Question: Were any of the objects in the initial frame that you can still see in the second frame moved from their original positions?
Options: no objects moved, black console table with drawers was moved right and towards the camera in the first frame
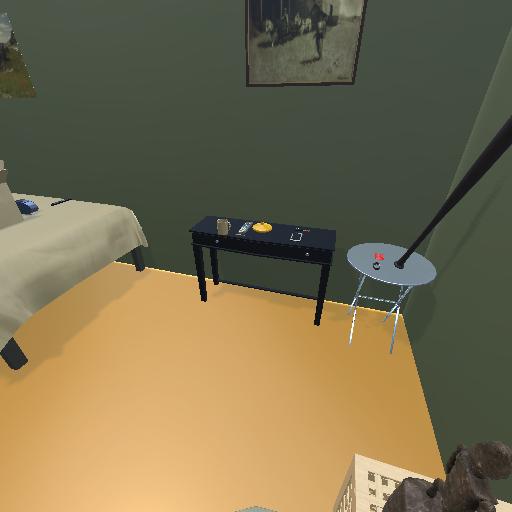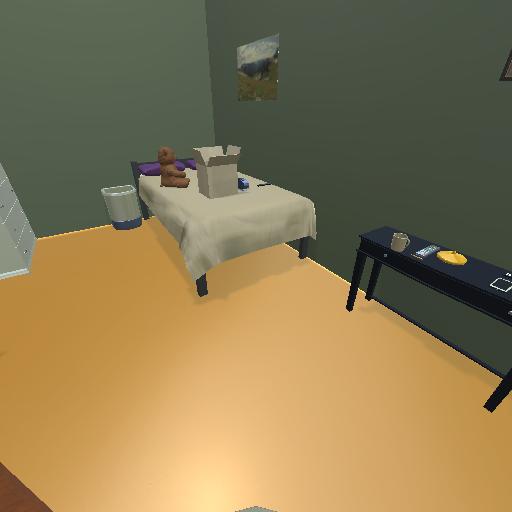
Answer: no objects moved